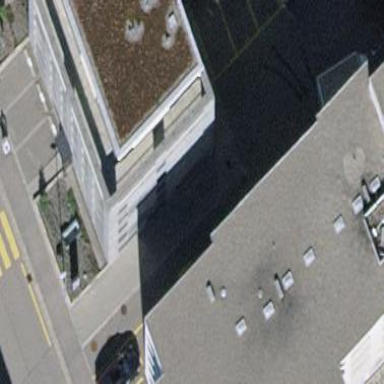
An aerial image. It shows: Office building.